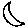
Label: moon